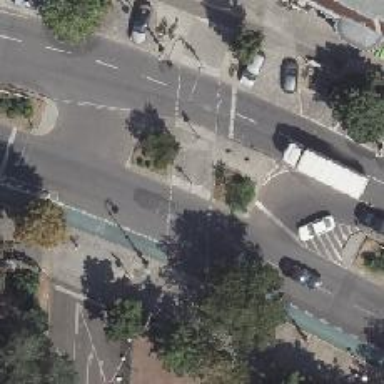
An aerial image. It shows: Footway crossing with traffic signals.